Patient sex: F
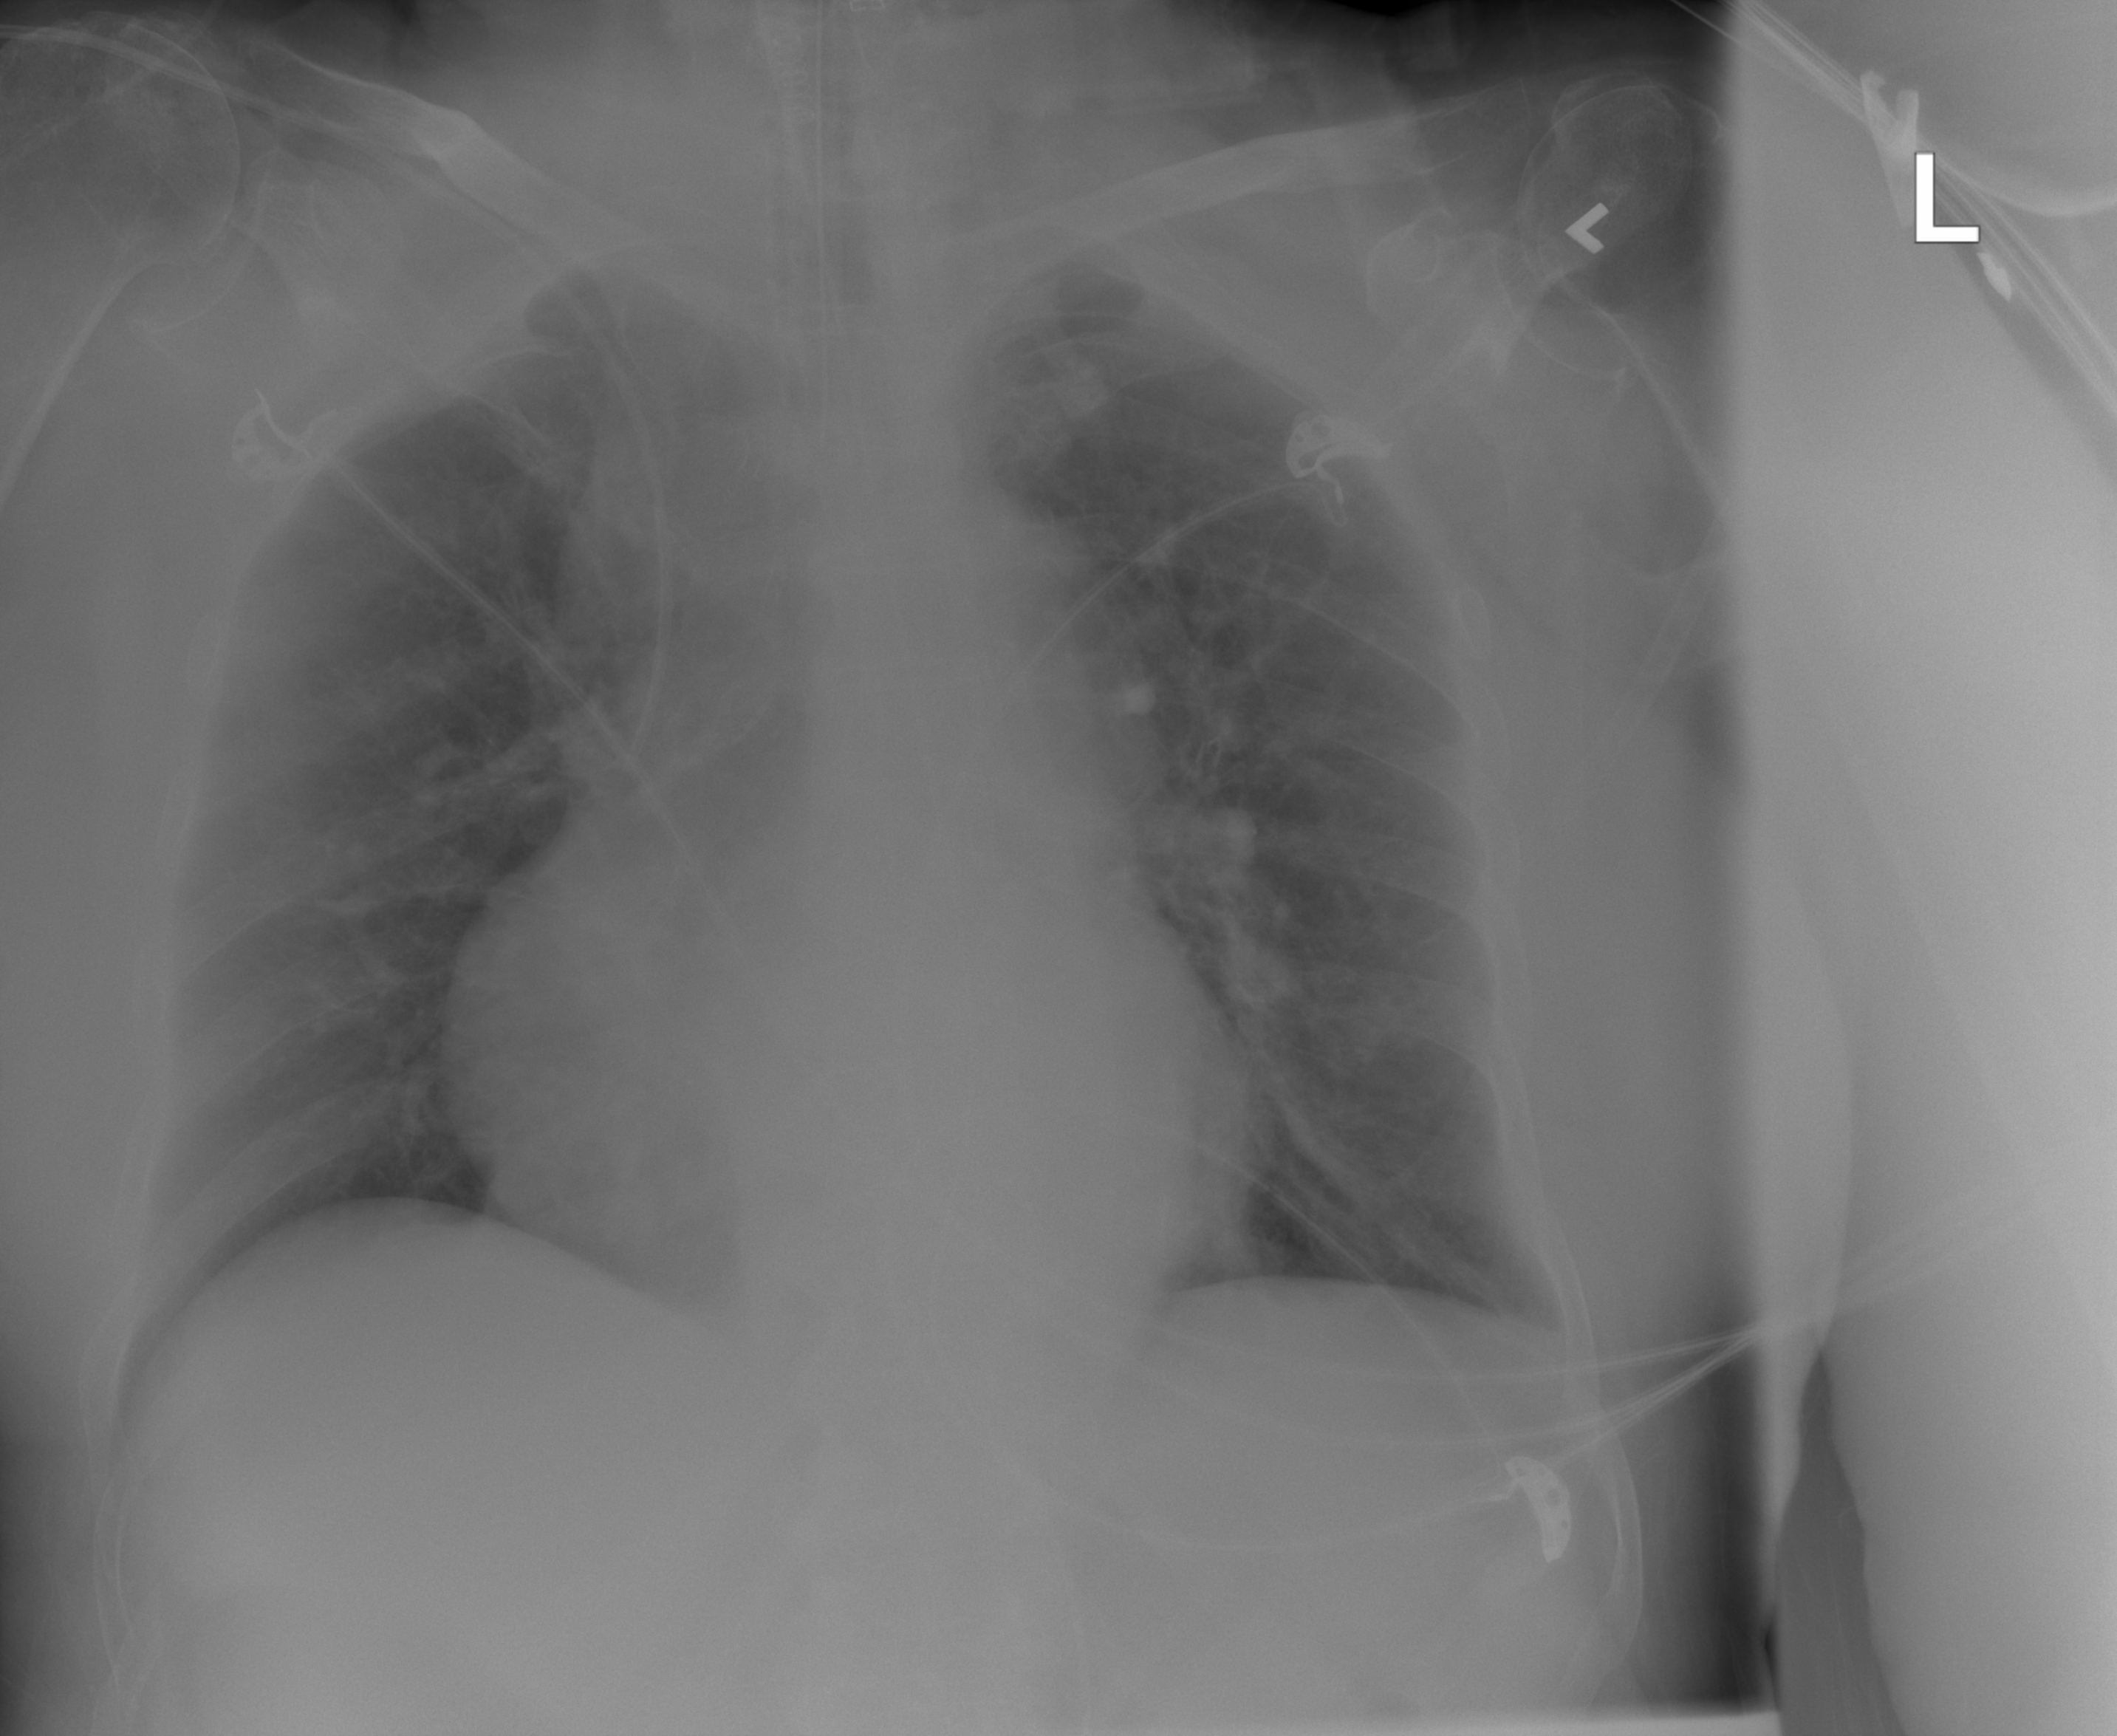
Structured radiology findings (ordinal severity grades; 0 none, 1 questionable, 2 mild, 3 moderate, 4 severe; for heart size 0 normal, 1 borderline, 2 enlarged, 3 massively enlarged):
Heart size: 2
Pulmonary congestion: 0
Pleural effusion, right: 0
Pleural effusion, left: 0
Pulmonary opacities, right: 0
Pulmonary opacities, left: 0
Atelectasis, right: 2
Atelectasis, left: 2